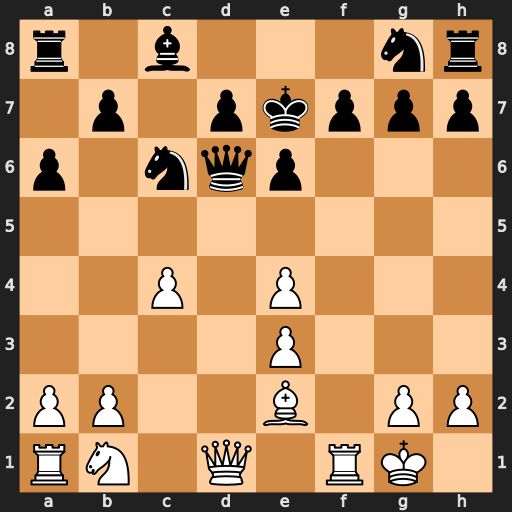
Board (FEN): r1b3nr/1p1pkppp/p1nqp3/8/2P1P3/4P3/PP2B1PP/RN1Q1RK1
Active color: w
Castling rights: -
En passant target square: -
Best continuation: Rxf7+ Kxf7 Qxd6